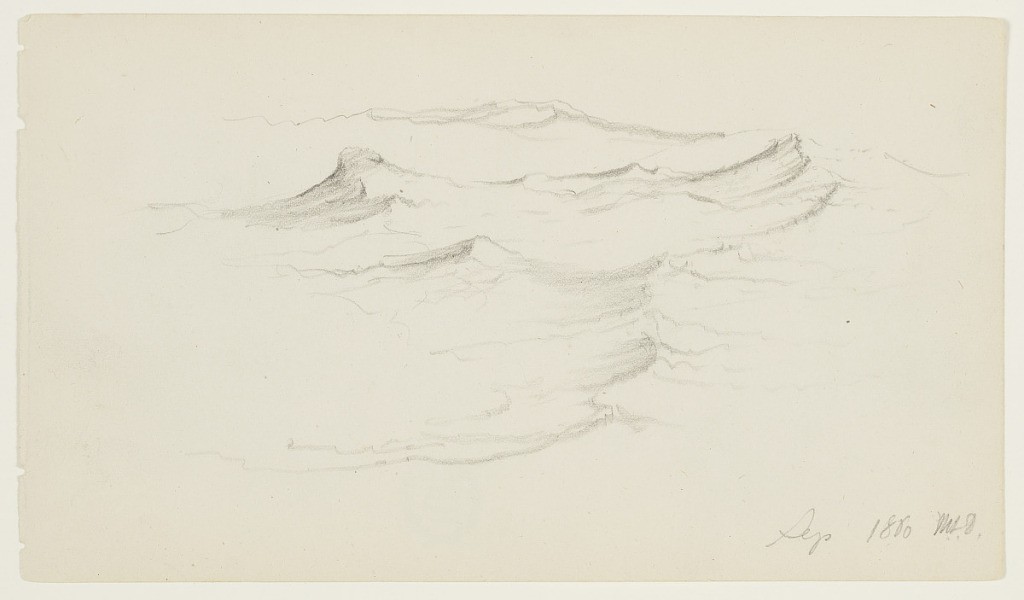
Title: Ocean Waves, Mt. Desert Island, Maine
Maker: Frederic Edwin Church, American, 1826–1900
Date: September 1860
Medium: Graphite on white wove paper
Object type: drawing
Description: Seascape sketch showing a view of waves on the ocean's surface off the coast of Mt. Desert Island in Maine. At center and center right, the crests of two waves are shown among other, smaller waves. The surf creates an undulating horizon in the background.